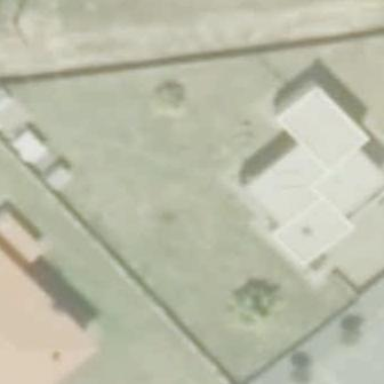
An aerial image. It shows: Simple and straightforward house.